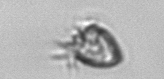
Label: Ciliophora